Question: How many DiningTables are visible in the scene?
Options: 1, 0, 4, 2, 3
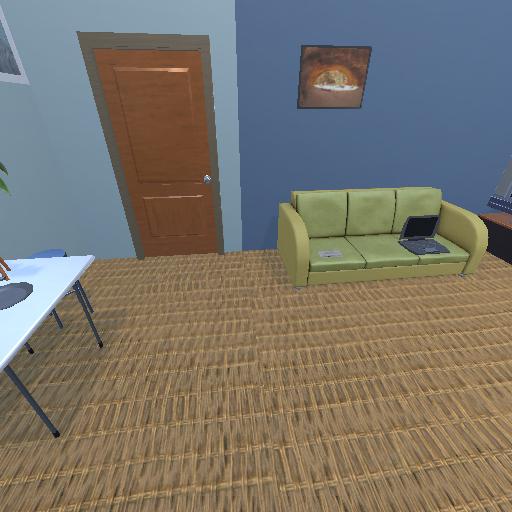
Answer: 1